Question: I've built this website www.brownieboo.co.uk and for some reason in IE6, 7 and 8 the DIV #container is overlapping (I think) the #footer DIV and making it not visable.
Tried all sorts to fix this but haven't had much luck.
Can anyone spot what I can do in the CSS code to #container or #footer to make footer sit below #container.
Here's how it looks in IE:

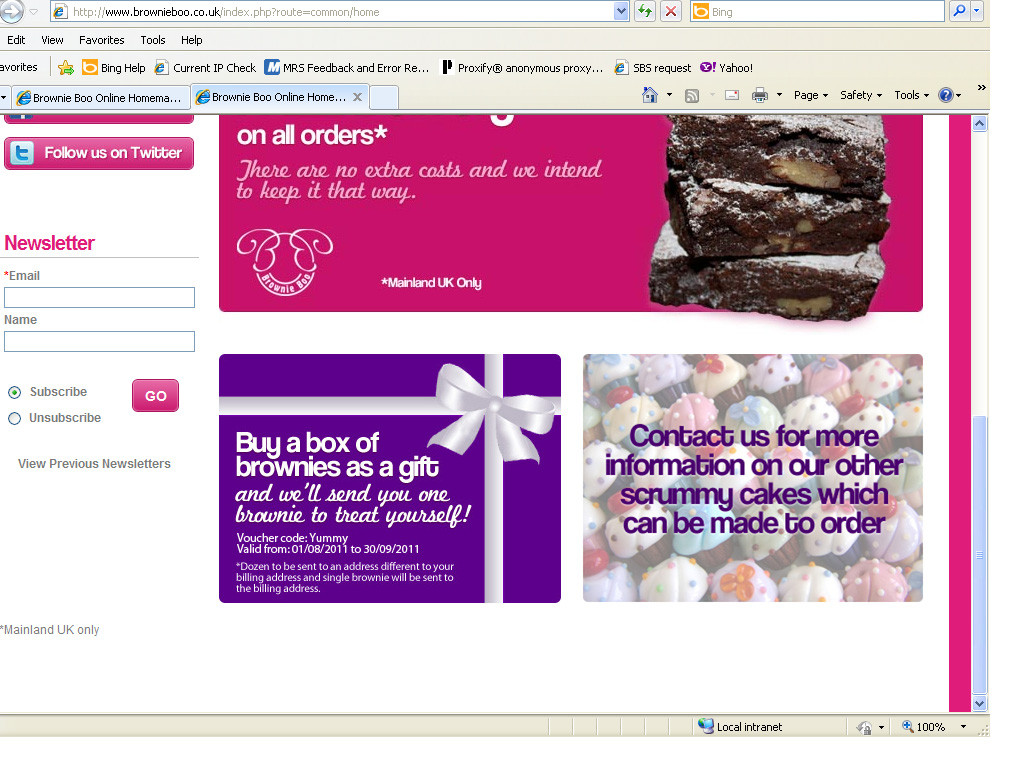
Answer: try adding
'''
#footer{
height:20px;
}
'''
IE 6/7 expand the footer to include all the divs inside it. so the white text get the white background from the footer.